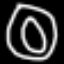
Label: donut